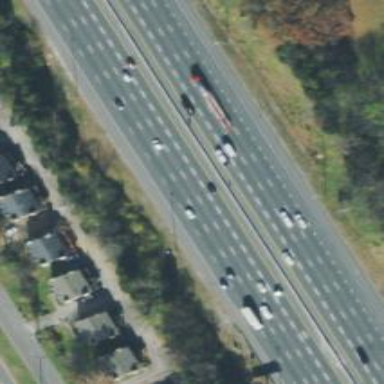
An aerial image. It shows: Motorway.